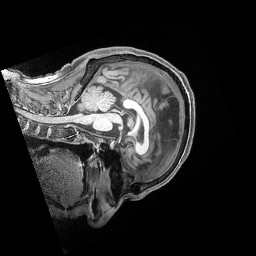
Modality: T1w
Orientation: sagittal
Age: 53
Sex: male
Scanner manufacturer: siemens
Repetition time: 2.4 s
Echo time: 0.00231 s